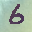
Label: 6